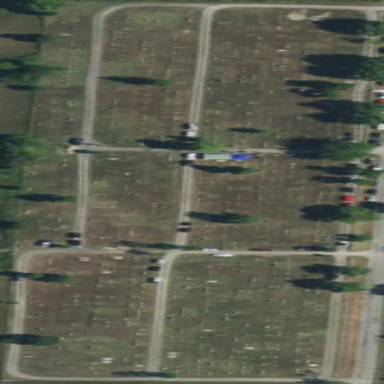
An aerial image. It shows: Cemetery.